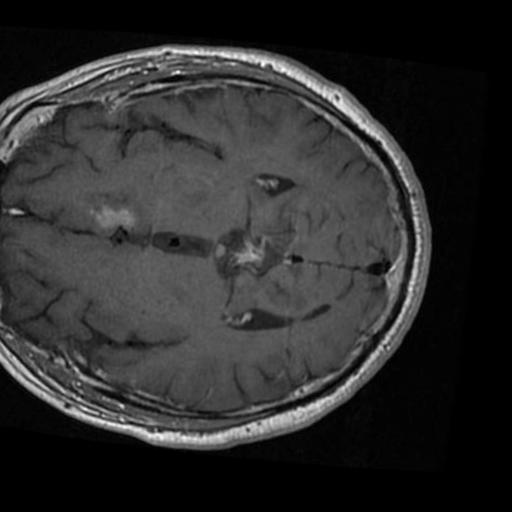
Label: brain_tumor